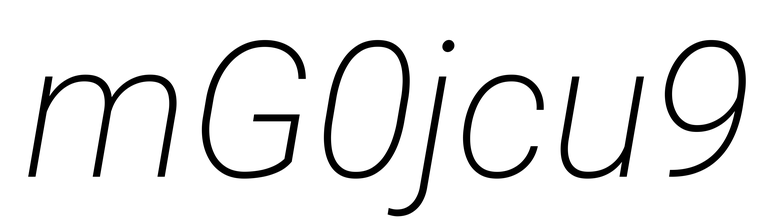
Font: Roboto-Italic_ExtraLight_Italic